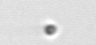
Label: nanoplankton_mix